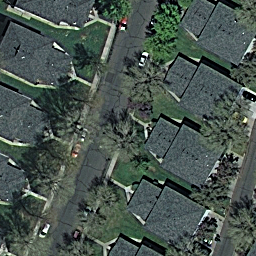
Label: denseresidential